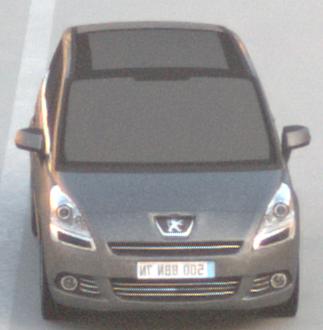
Make: Peugeot
Model: 5008 120 VTi
Detailed model: 5008 (I) Van
Model produced from: 2009/10
Model produced until: 2011/07
Doors: 5
Color: gray
Road condition: dry road
Daytime: sunrise or sunset
Contrast: low contrast